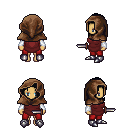
a pixel art fantasy rpg character, female body template, human, tanned skin, maroon tunic, red pants, raven long hairstyle, cloth hood, white cloth bracers, metal boots, dagger, four views (front, back, left, right), 2x2 character sprite sheet, small pixel art, hard edges, no anti-aliasing